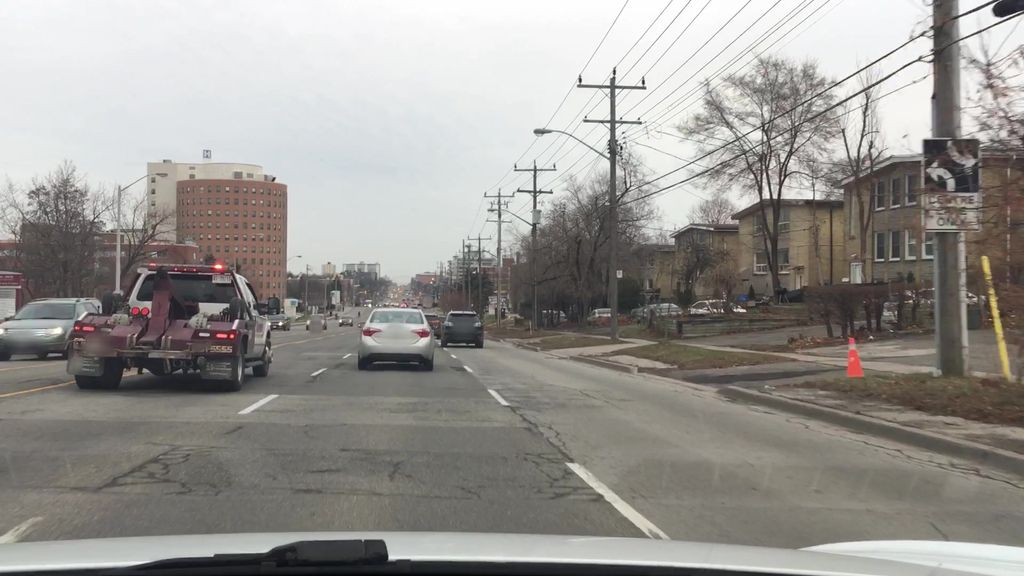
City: toronto